Question: I'm using Android binaries and this is the first time I'm performing a distance transform in OpenCV. The <URL>, but on creating a bitmap out of the mat it throws an IllegalStateException. Is this due to incompatibility of the output and the mat object? Do I have to specify the color channel details for the mat or anything? The following is my code portion.

'''
Mat mImg = new Mat();
Mat mThresh = new Mat();
Mat mDist = new Mat();
ImageView imgView = (ImageView) findViewById(R.id.imageView);
Bitmap bmpIn = BitmapFactory.decodeResource(getResources(),
R.drawable.w1);
Utils.bitmapToMat(bmpIn, mImg); //Load image to mat
Imgproc.cvtColor(mImg, mImg, Imgproc.COLOR_BGR2GRAY);
Imgproc.threshold(mImg, mThresh, 0, 255, Imgproc.THRESH_BINARY
| Imgproc.THRESH_OTSU); //Grayscale and thresholding
Imgproc.distanceTransform(mThresh, mDist, Imgproc.CV_DIST_L2, Imgproc.CV_DIST_MASK_PRECISE);
Bitmap bmpOut = Bitmap.createBitmap(mDist.cols(), mDist.rows(),
Bitmap.Config.ARGB_8888);
Utils.matToBitmap(mDist, bmpOut); //Error in creating bitmap
imgView.setImageBitmap(bmpOut);
'''
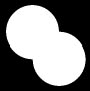
Answer: The fault was in the following line of code;
'''
Bitmap bmpOut = Bitmap.createBitmap(mDist.cols(), mDist.rows(),
Bitmap.Config.ARGB_8888);
'''
The Bitmap.Config that should be applied was not ARGB_8888. The function creates an 8-bit single channel mat.